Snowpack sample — Buffalo Mountain, Silverthorne, Colorado, USA (1/25/25, 10:11 AM MST)
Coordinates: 39.6222, -106.1139
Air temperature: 22 °F
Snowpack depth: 110 cm
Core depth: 10 cm
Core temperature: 46.4 °F
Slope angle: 12°, slope face: 102°
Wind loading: high
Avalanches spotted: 0
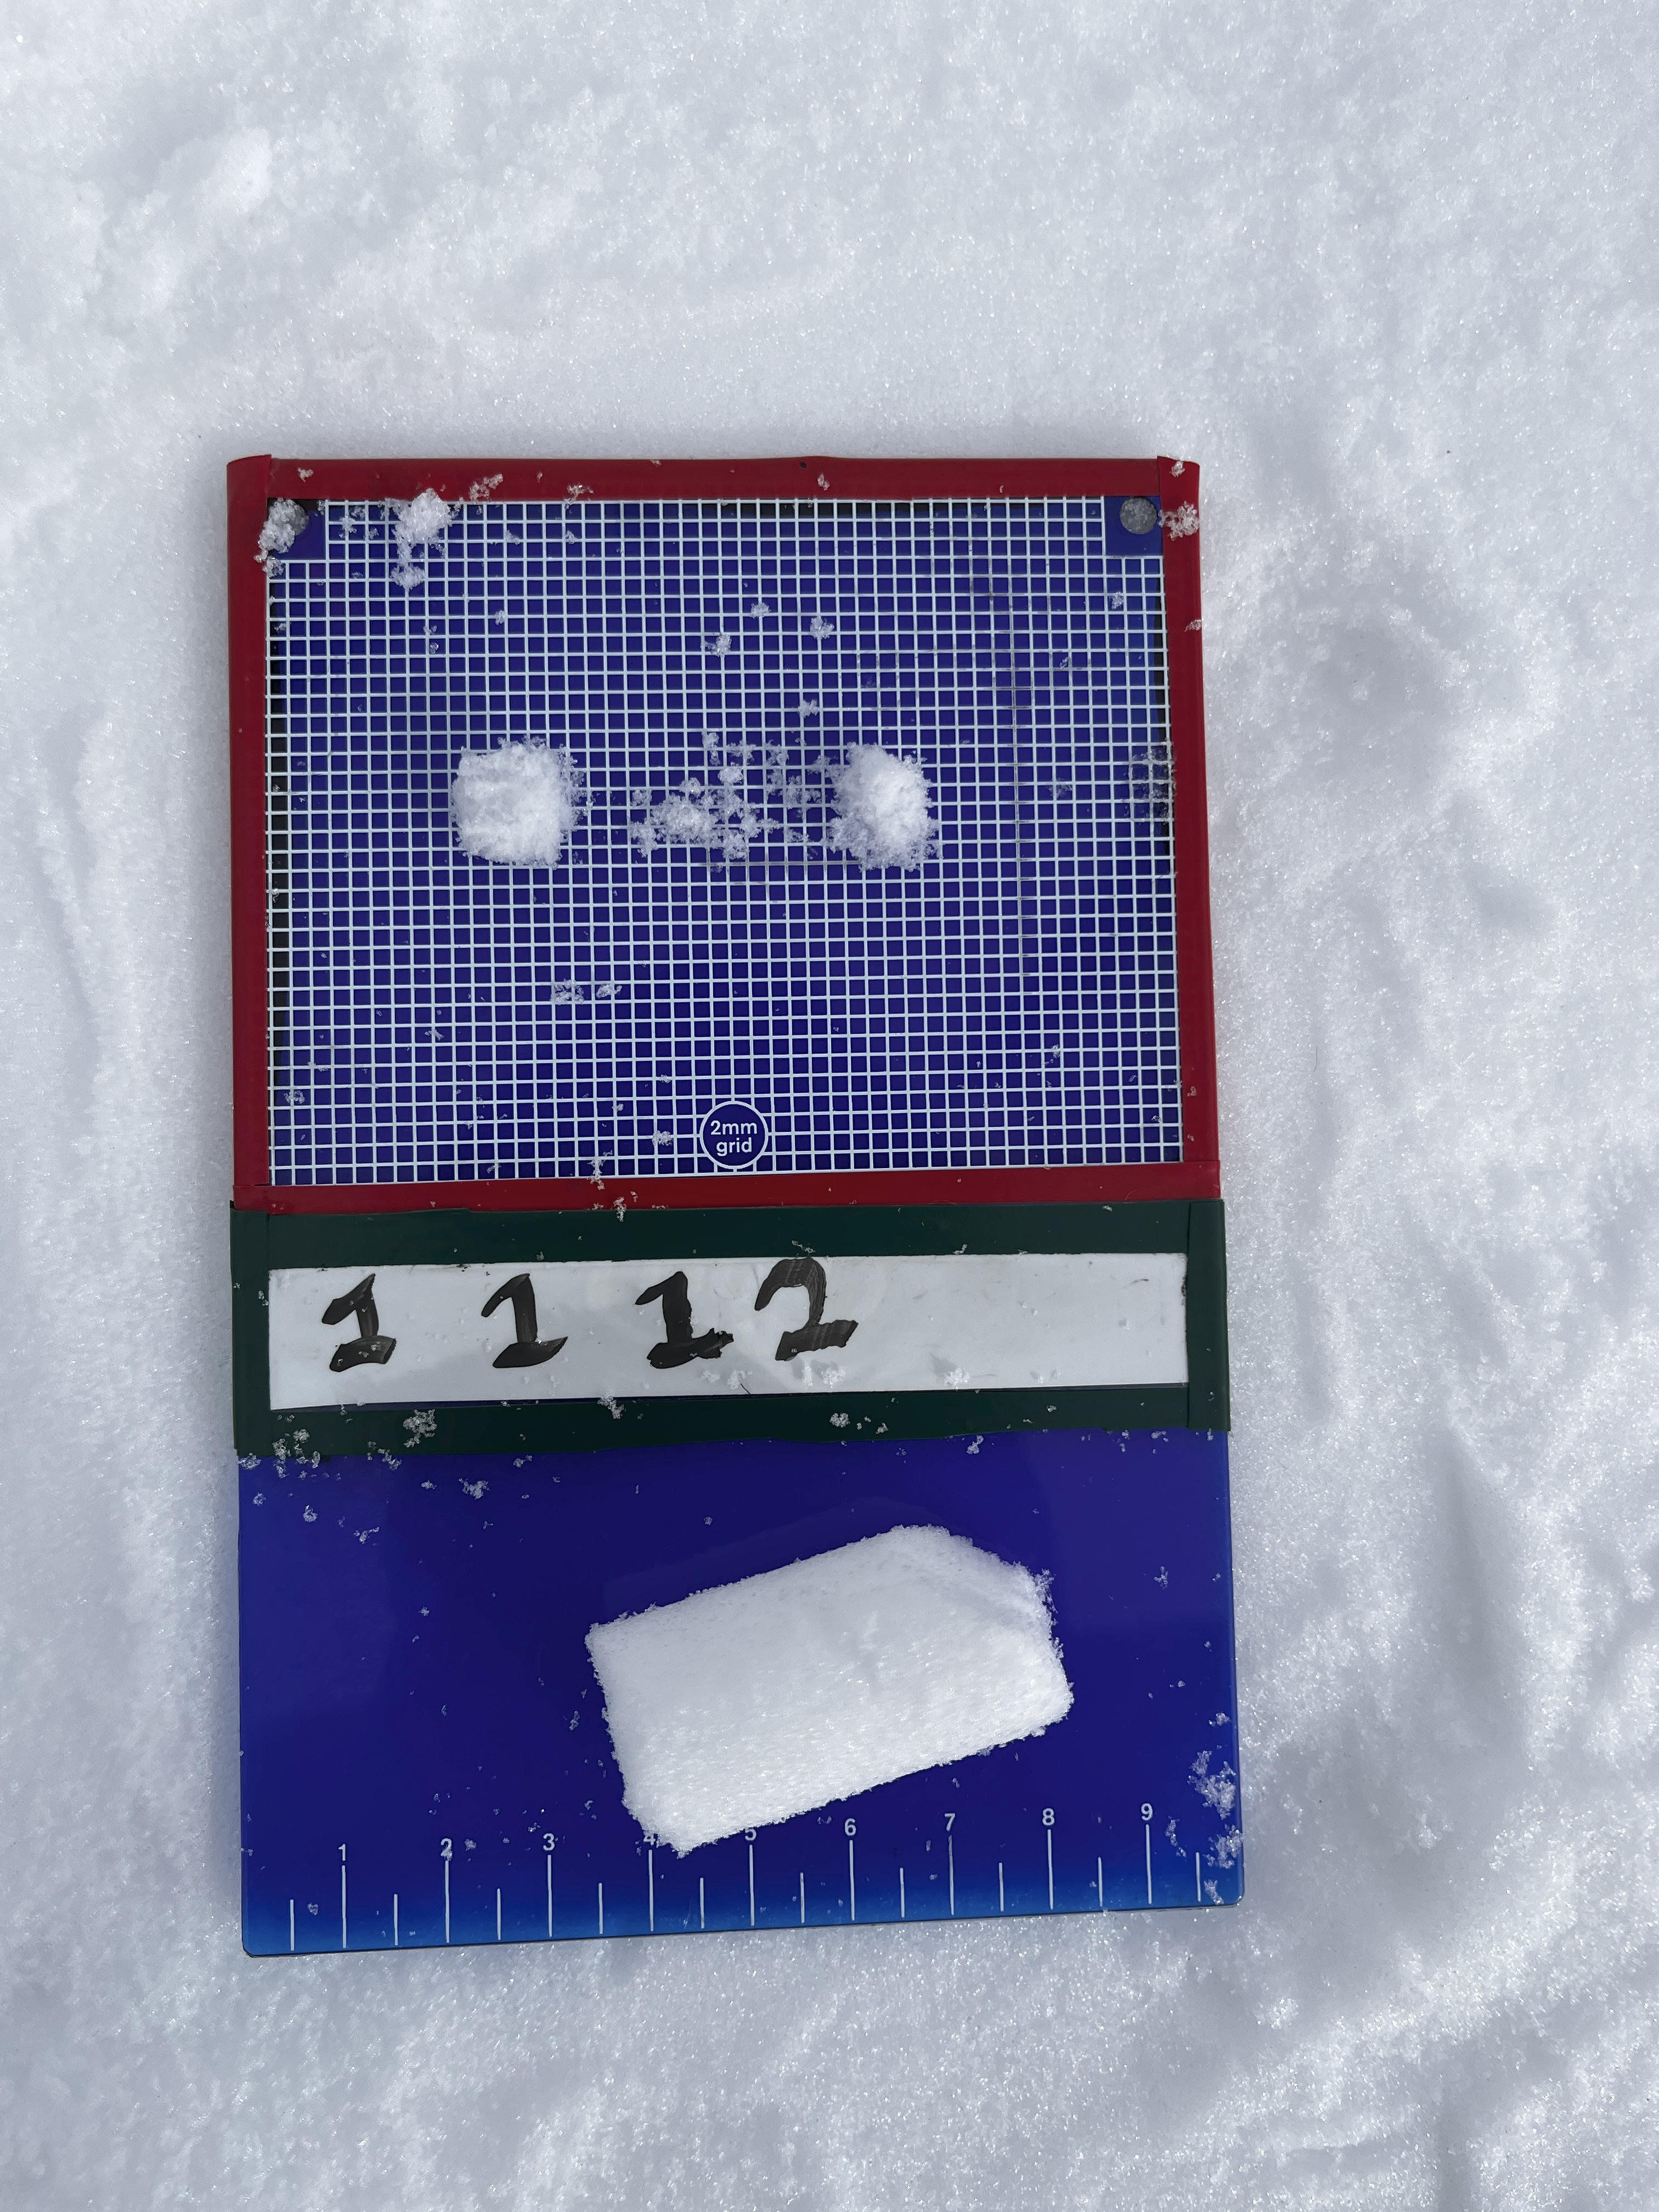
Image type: crystal_card
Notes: No avalanches nearby, collected on the outskirts of a fire break 15 meters from the treeline, on way to Buffalo and Red Mountain